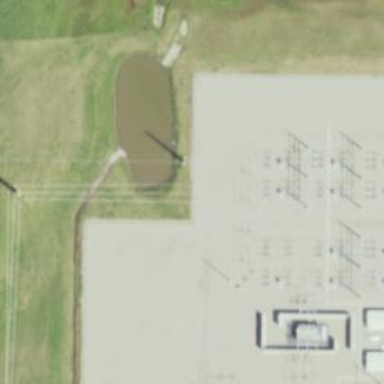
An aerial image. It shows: Power tower.